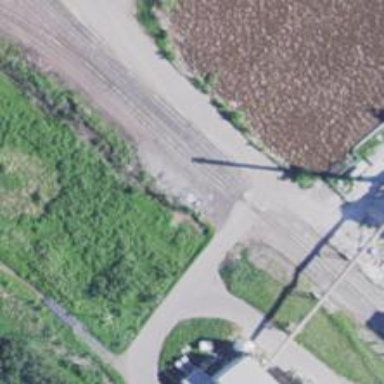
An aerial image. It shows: Railway level crossing.